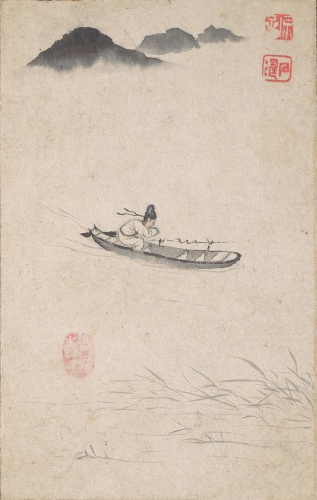
Title: 清 石濤 (朱若極) 歸棹 冊 紙本|Returning Home
Artist: Shitao (Zhu Ruoji)
Artist bio: Chinese, 1642–1707
Date: ca. 1695
Object type: Album
Classification: Paintings
Medium: Album of twelve leaves; ink and color on paper
Culture: China
Period: Qing dynasty (1644–1911)
Dimensions: Image (each): 6 1/2 × 4 1/8 in. (16.5 × 10.5 cm)
Each leaf with painting: 8 5/16 × 5 5/16 in. (21.1 × 13.5 cm)
Each double leaf unfolded: 8 5/16 × 10 5/8 in. (21.1 × 27 cm)
Department: Asian Art
Credit line: From the P. Y. and Kinmay W. Tang Family, Gift of Wen and Constance Fong, in honor of Mr. and Mrs. Douglas Dillon, 1976
Accession year: 1976
Repository: Metropolitan Museum of Art, New York, NY
Tags: Boats|Landscapes